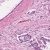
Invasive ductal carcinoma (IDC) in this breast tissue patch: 1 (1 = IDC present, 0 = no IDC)